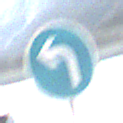
Verkehrszeichen: VorgeschriebeneFahrtrichtungLinks
Umgebung: Outdoor, Nature
Tageszeit: Midday
Wetter: PartlyCloudy
Licht: Natural
Jahreszeit: NotSpecified
Kontrast: HighContrast